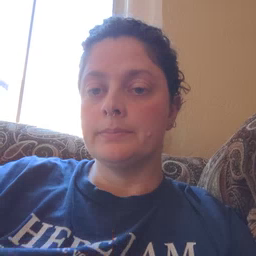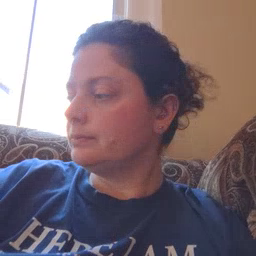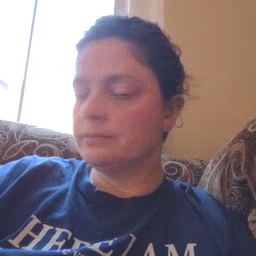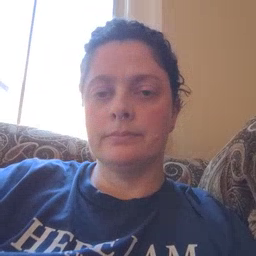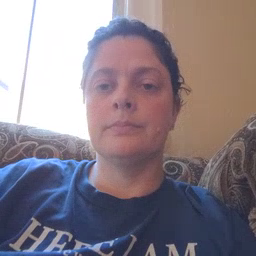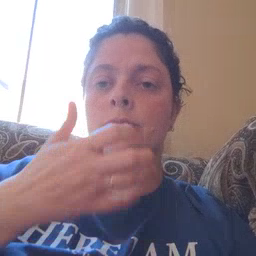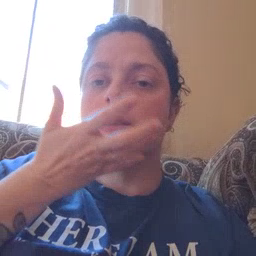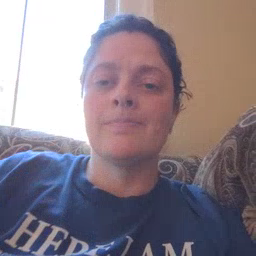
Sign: grass